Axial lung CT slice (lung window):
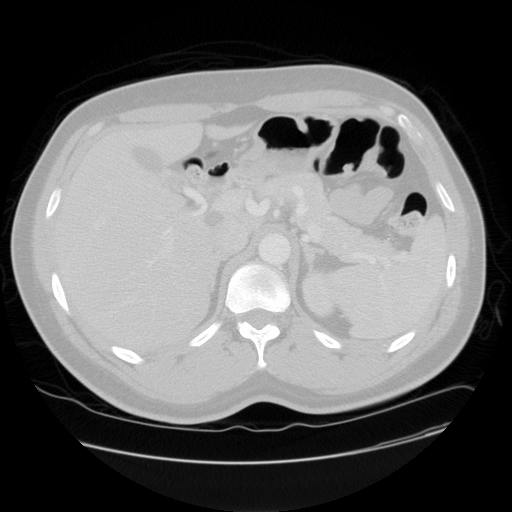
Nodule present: no